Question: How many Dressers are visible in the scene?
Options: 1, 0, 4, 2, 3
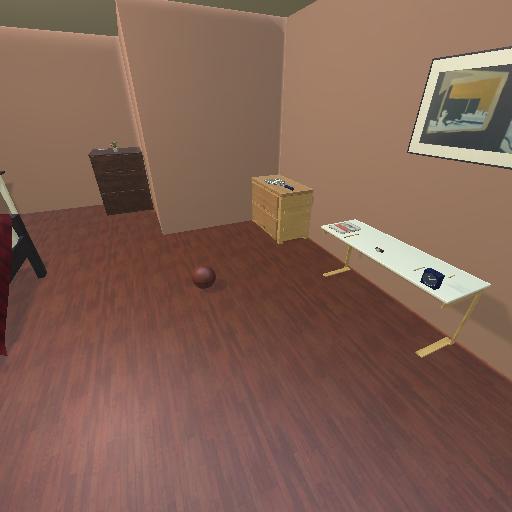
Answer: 1